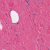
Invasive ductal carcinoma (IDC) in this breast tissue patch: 0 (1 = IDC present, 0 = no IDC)